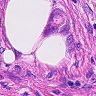
Metastatic tissue present: yes